Question: I have a table in my database where our IT uploads computer names and the system they reside on. What we're currently doing is trying to reconcile which computer is missing from what system, and where duplicates reside.
'''
CREATE TABLE test(
<URL> NOT NULL,
<URL> NOT NULL
) ON [PRIMARY]
GO
INSERT INTO test
(item, system)
VALUES
('item 1','system 1'),
('item 1','system 1'),
('item 1','system 2'),
('item 1','system 3'),
('item 2','system 2'),
('item 2','system 3'),
('item 3','system 1'),
('item 3','system 2');
'''
I have provided a SQL Fiddle <URL>.

Not really 100% where to start here.
EDIT: Updated question:
@MilenPavlov answered worked flawlessly for the sample data, however in a real world scenario, I won't know the names of the item. Only the systems are static. Is there a rendition of his query that doesn't use the name of the items?
EDIT: Found the solution, thanks everyone for the help!
'''
SELECT MAX( CASE WHEN system = 'system 1' THEN item END) system1
,MAX( CASE WHEN system = 'system 2' THEN item END) system2
,MAX( CASE WHEN system = 'system 3' THEN item END) system3
FROM test
GROUP BY item
'''
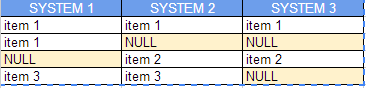
Answer: Slight deviation from your expected output but still take a look (using pivot):
'''
select [system 1], [system 2], [system 3]
from
(
SELECT distinct system, item FROM test
where item = 'item 1'
) x
pivot
(
max(item)
for system in ([system 1], [system 2], [system 3])
)p
union all
select [system 1], [system 2], [system 3]
from
(
SELECT distinct system, item FROM test
where item = 'item 2'
) x
pivot
(
max(item)
for system in ([system 1], [system 2], [system 3])
)p
union all
select [system 1], [system 2], [system 3]
from
(
SELECT distinct system, item FROM test
where item = 'item 3'
) x
pivot
(
max(item)
for system in ([system 1], [system 2], [system 3])
)p
'''
demo:<URL>